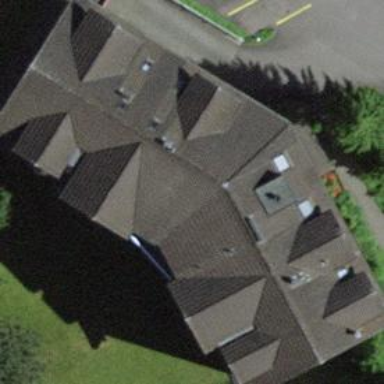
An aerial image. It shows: Gabled roof apartments building.